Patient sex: F
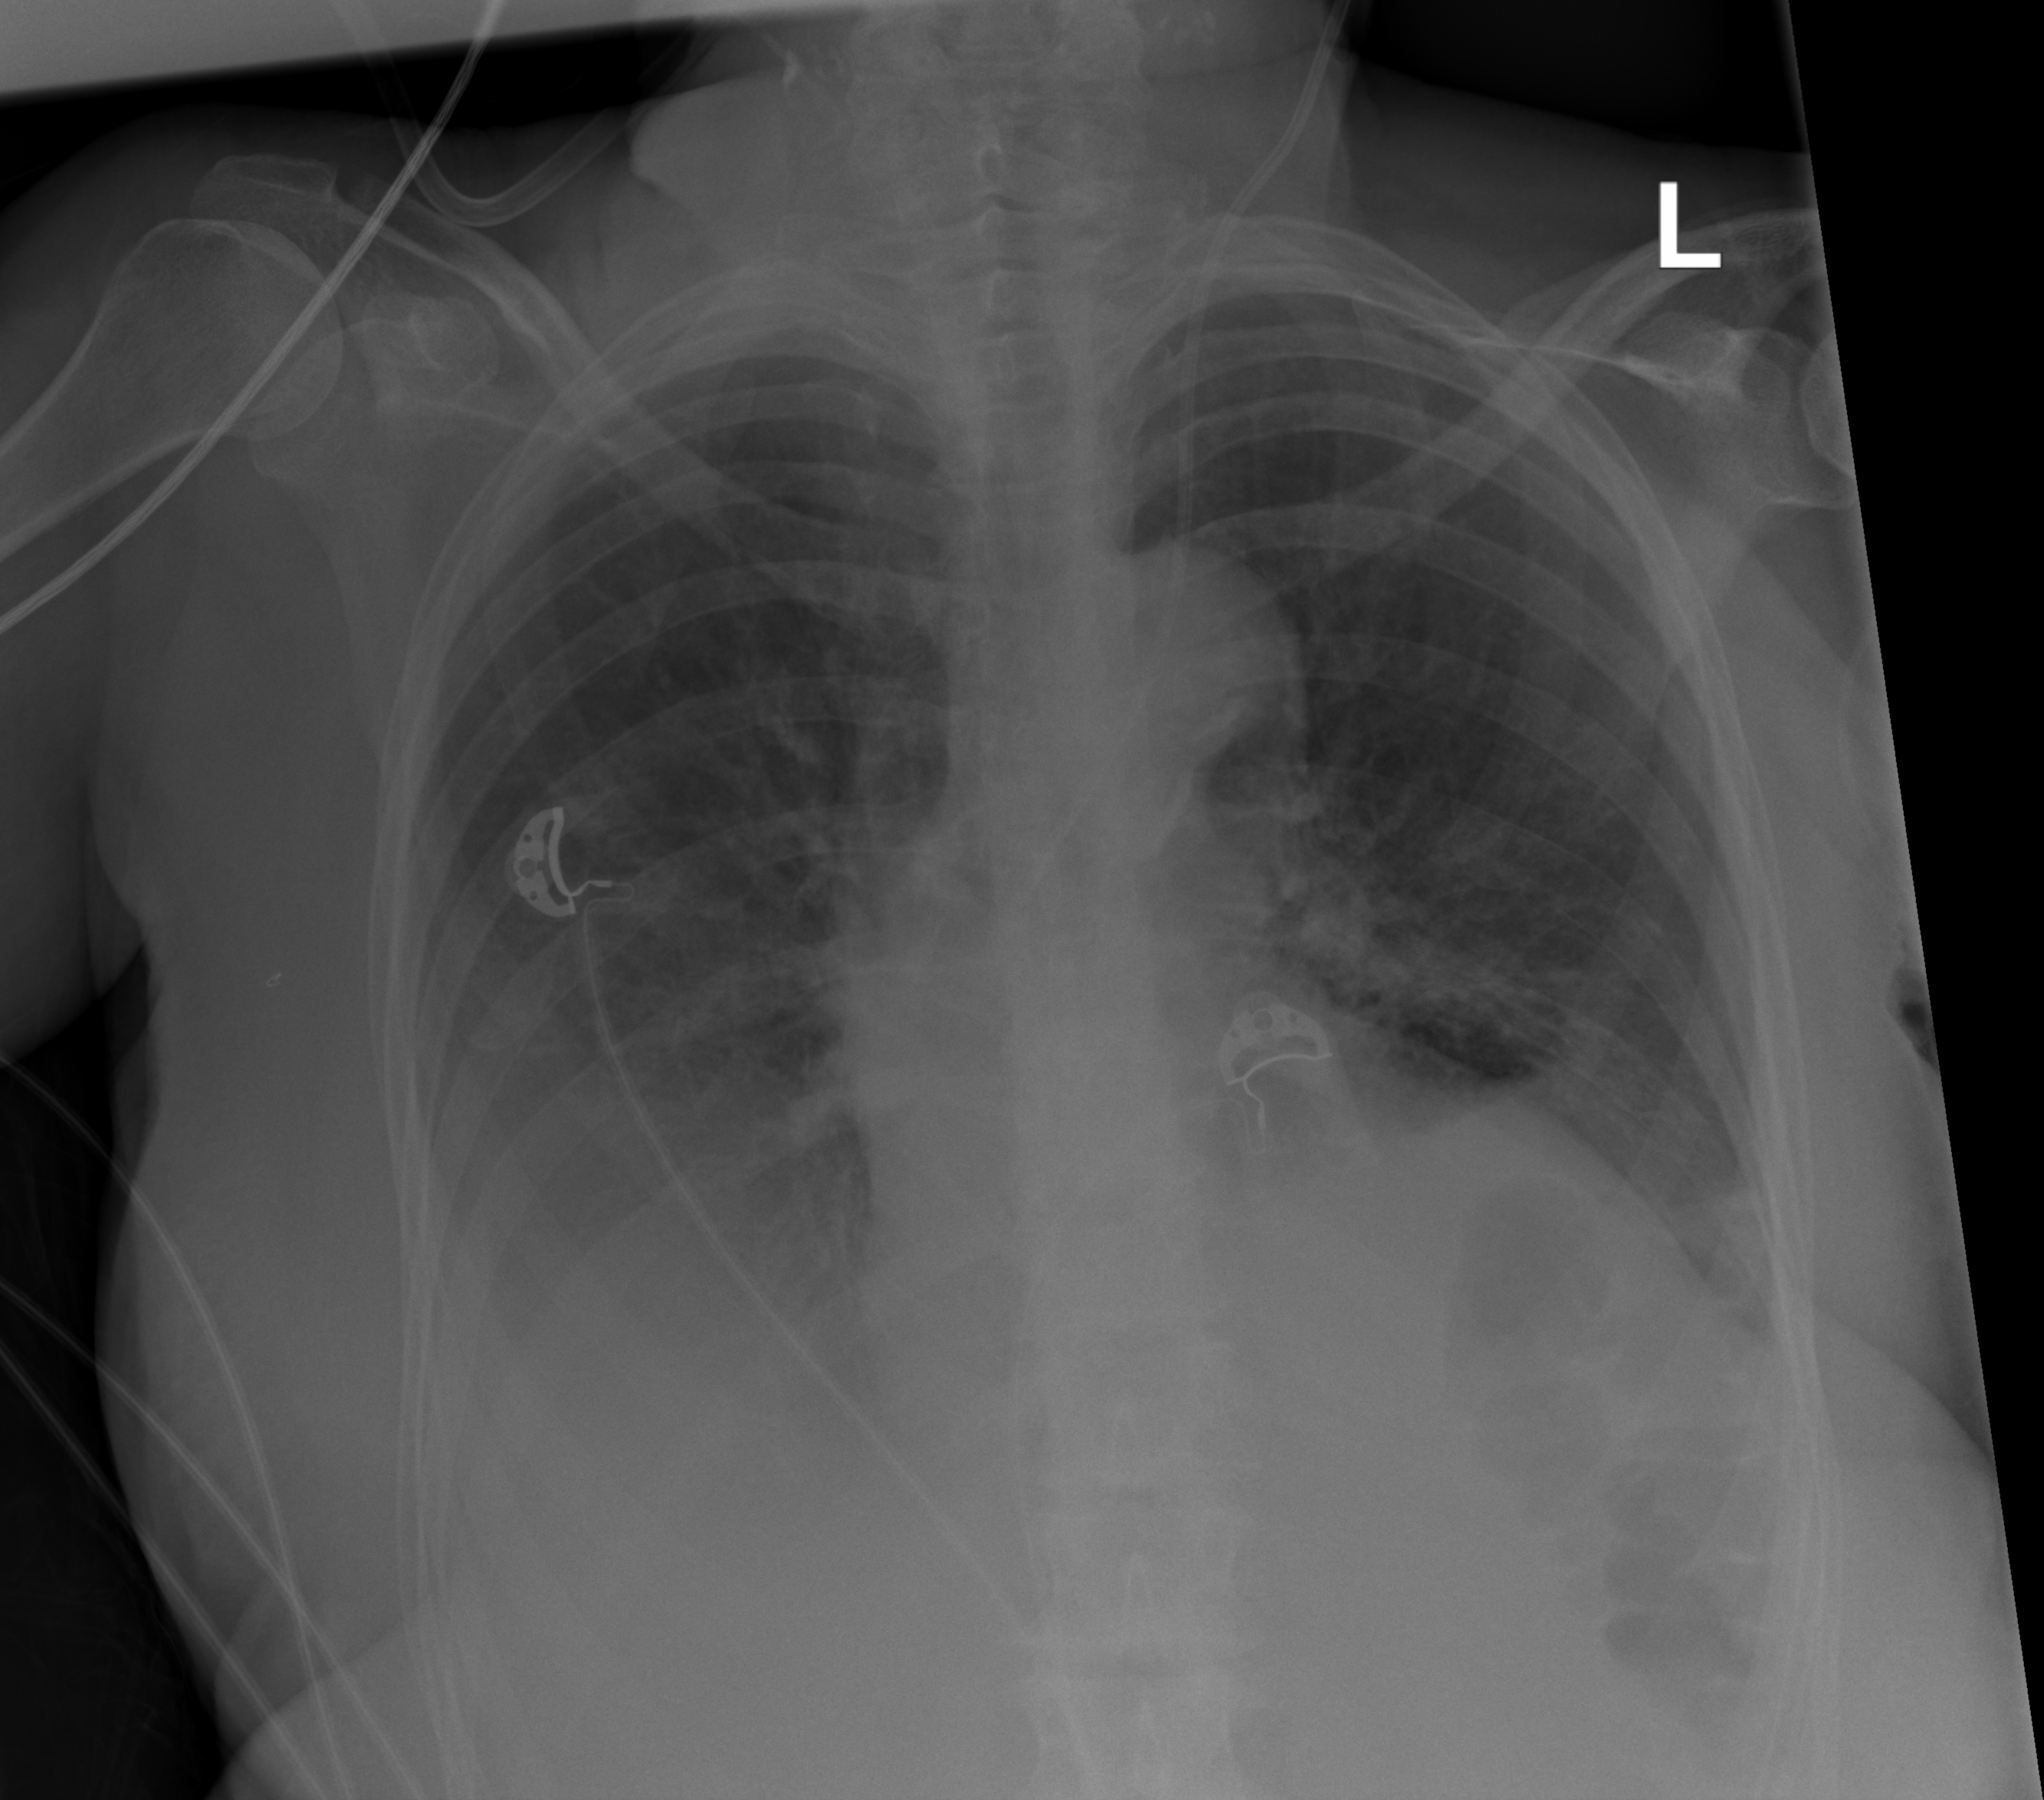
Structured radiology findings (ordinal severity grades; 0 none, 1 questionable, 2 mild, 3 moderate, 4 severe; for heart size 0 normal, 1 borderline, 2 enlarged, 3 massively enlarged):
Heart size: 1
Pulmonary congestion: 1
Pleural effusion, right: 3
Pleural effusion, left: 1
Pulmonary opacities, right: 0
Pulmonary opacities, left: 0
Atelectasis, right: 3
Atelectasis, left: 2